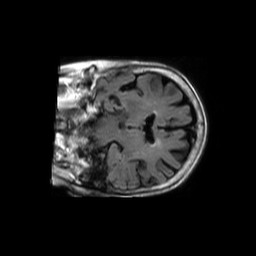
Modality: FLAIR
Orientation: coronal
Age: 83
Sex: female
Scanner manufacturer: philips
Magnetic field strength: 1.5 T
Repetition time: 6 s
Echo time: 0.12 s